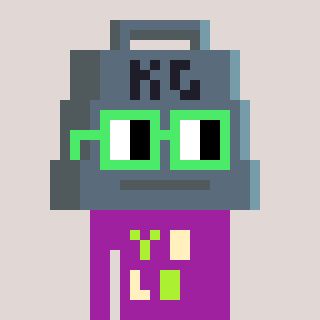
a pixel art character with square light green glasses, a weight-shaped head and a magenta-colored body on a warm background